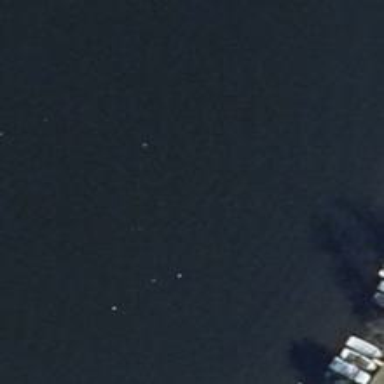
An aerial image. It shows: Man-made pier.